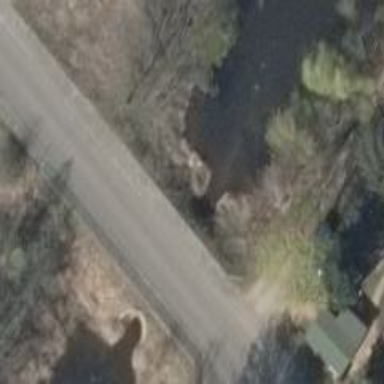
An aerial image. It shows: Culvert tunnel.